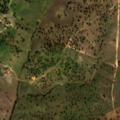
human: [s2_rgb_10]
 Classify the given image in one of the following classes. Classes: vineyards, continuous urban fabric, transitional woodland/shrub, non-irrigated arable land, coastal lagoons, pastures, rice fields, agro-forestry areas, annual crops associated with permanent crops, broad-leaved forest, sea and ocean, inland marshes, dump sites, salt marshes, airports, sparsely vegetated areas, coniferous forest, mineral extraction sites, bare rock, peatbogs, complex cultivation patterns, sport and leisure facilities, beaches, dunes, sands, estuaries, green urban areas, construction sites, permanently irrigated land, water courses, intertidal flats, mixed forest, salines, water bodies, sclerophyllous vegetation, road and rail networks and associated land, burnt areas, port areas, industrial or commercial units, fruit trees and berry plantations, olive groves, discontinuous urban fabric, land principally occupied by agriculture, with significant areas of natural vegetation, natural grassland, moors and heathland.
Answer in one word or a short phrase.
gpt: non-irrigated arable land, pastures, agro-forestry areas